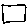
Label: square